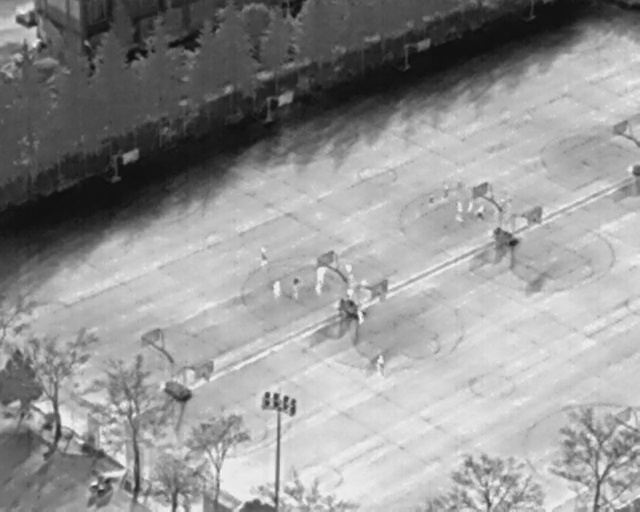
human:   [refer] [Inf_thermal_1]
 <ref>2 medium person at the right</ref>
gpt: <box>[[69, 40, 73, 41, 2], [73, 40, 76, 42, 2]]</box>

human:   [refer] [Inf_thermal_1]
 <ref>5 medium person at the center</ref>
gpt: <box>[[39, 49, 42, 51, 2], [41, 55, 44, 57, 2], [44, 54, 48, 56, 2], [47, 53, 52, 55, 2], [52, 52, 56, 54, 2]]</box>

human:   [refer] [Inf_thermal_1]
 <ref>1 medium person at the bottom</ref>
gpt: <box>[[57, 70, 61, 72, 2]]</box>

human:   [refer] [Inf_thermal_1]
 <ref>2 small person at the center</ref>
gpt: <box>[[65, 38, 68, 39, 2], [68, 36, 71, 38, 2]]</box>